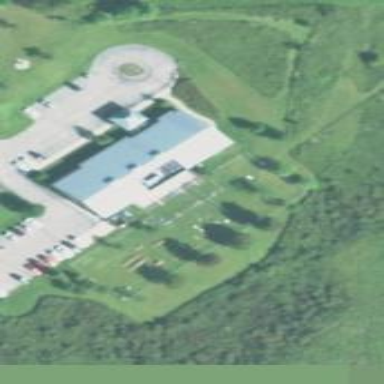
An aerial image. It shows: Animal shelter building.